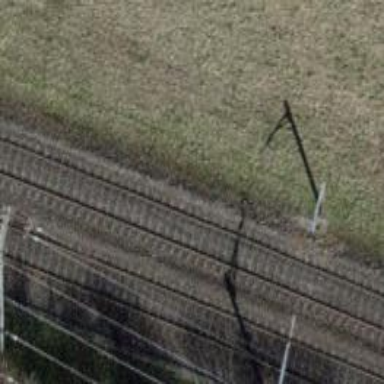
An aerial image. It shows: Single-track electrified railway with contact line.